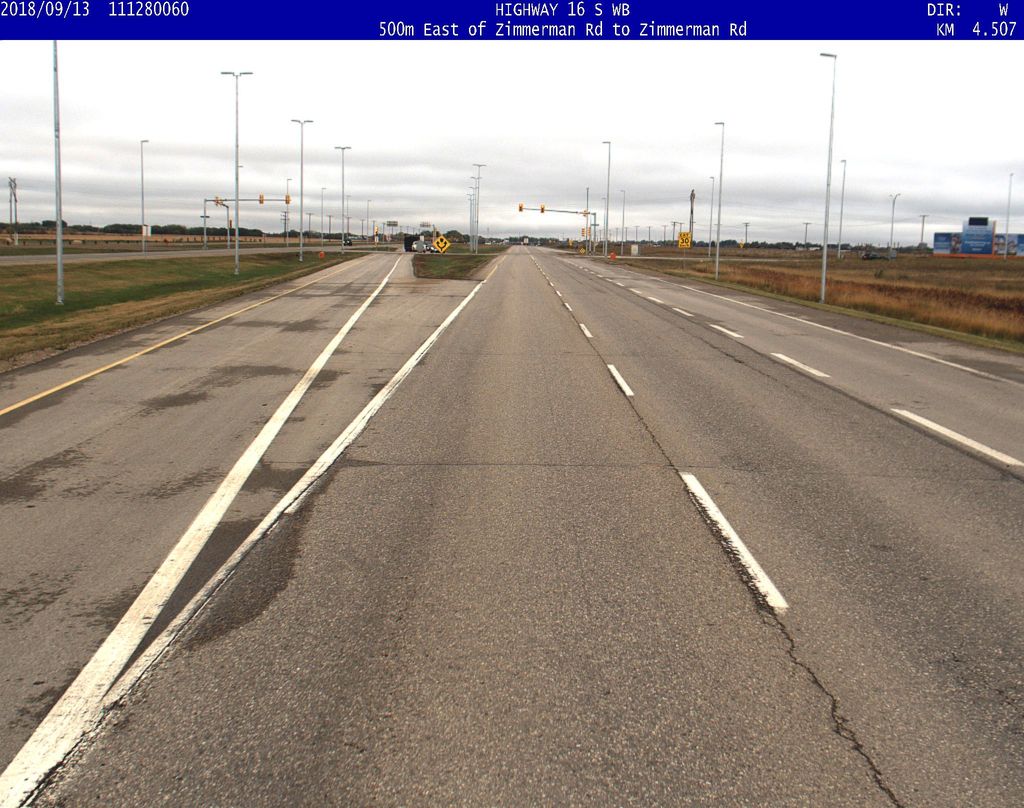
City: saskatoon